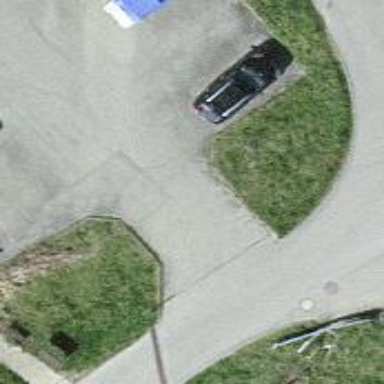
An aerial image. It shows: Road serving as parking aisle.